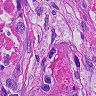
Metastatic tissue present: yes